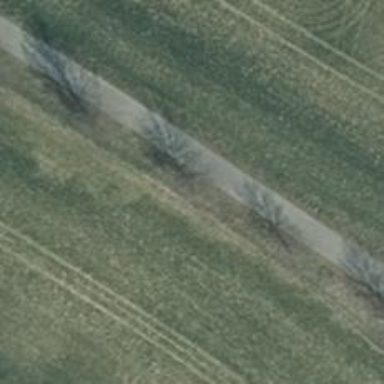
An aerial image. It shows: Avenue of trees.